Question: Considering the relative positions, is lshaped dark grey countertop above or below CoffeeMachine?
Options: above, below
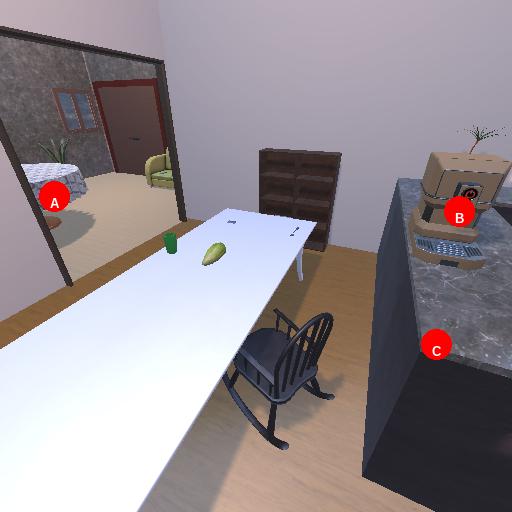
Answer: above